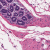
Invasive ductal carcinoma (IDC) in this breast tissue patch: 0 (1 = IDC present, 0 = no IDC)